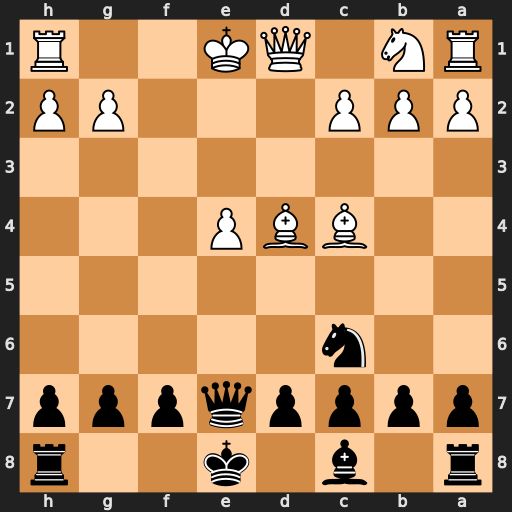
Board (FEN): r1b1k2r/ppppqppp/2n5/8/2BBP3/8/PPP3PP/RN1QK2R
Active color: b
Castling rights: KQkq
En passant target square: -
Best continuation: Qxe4+ Qe2 Qxe2+ Bxe2 Nxd4